Field crop: maize
Growth stage: 2
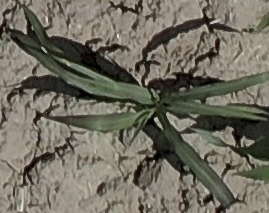
Species: sorghum